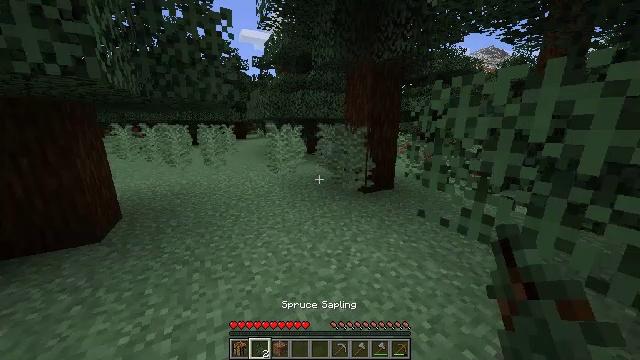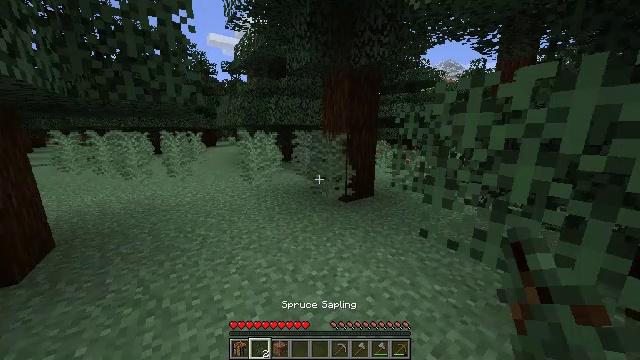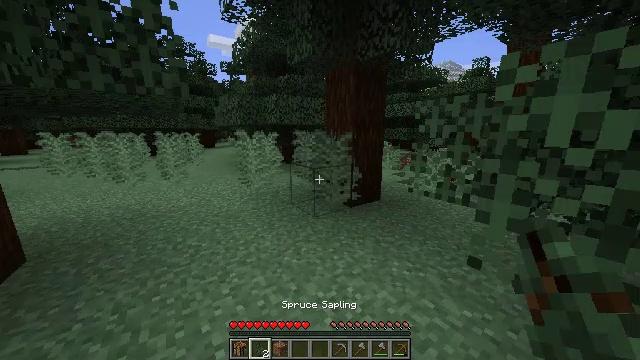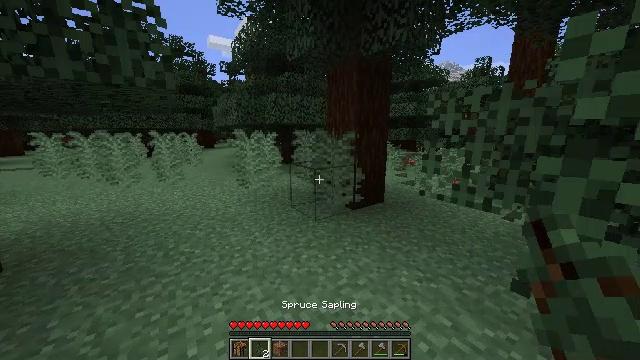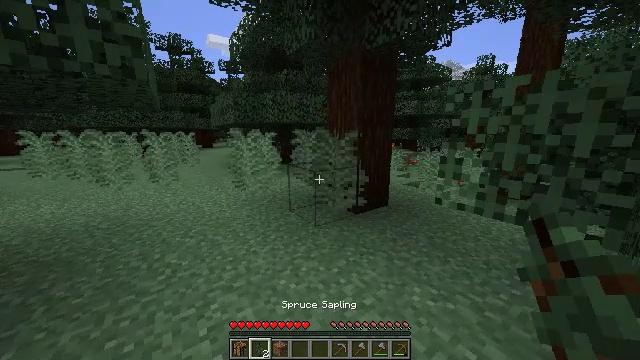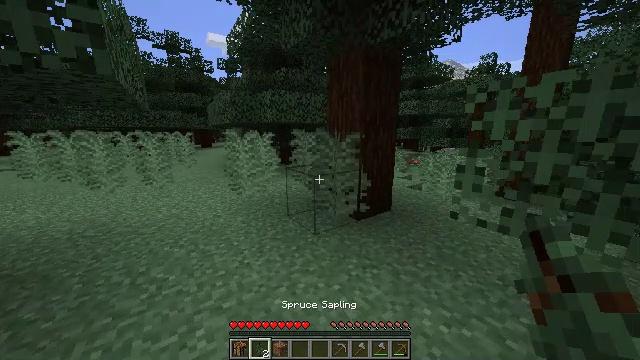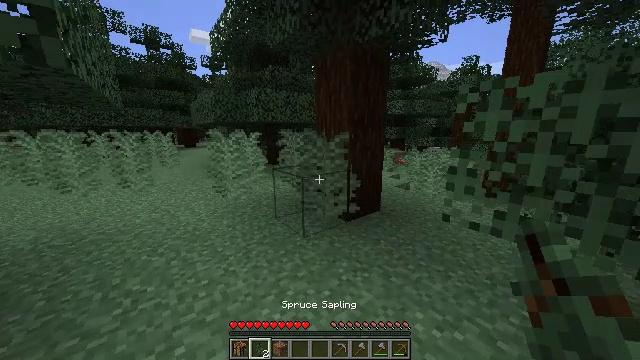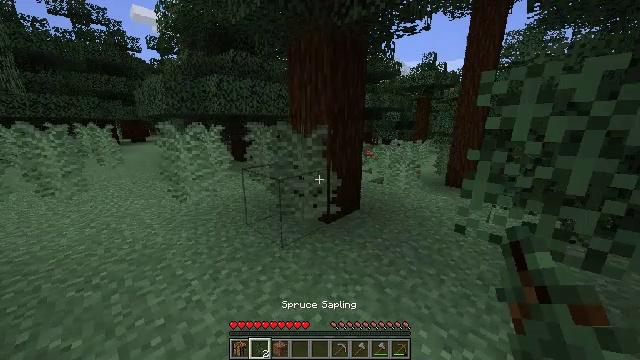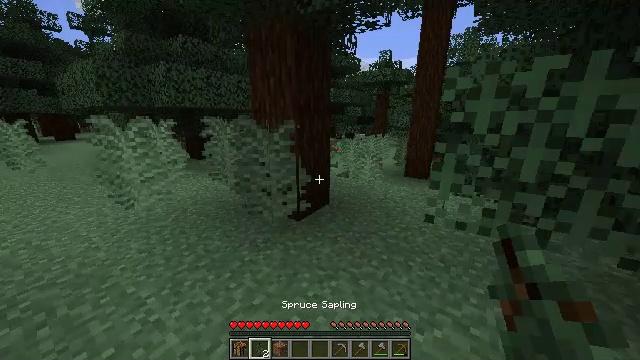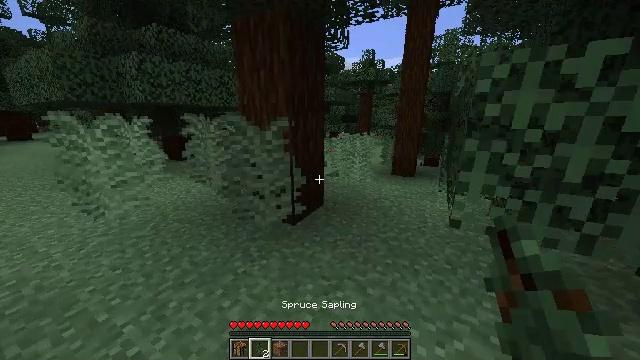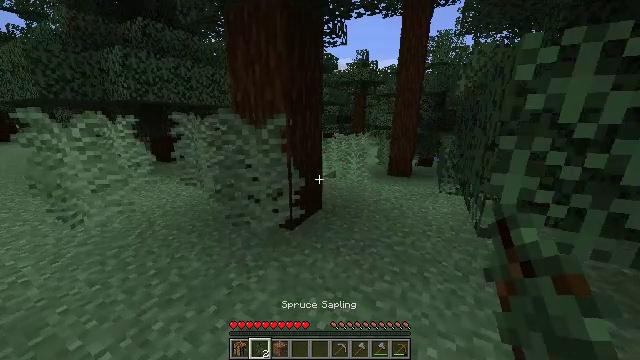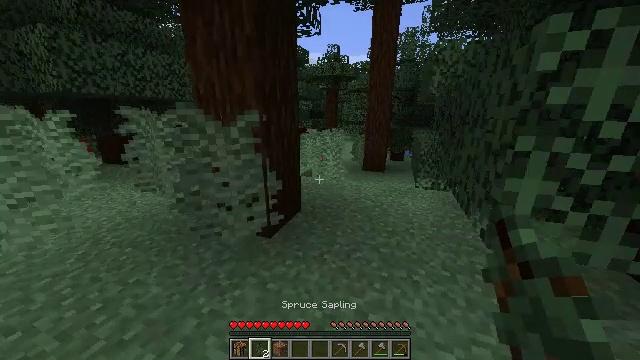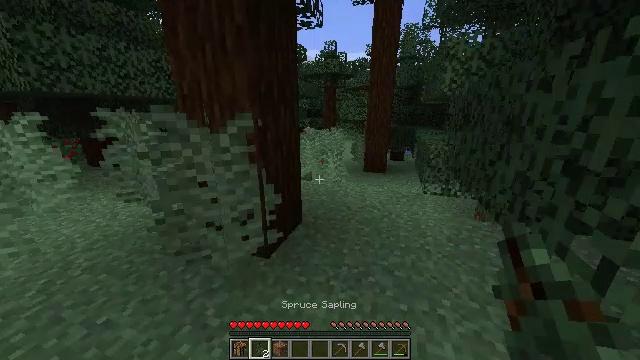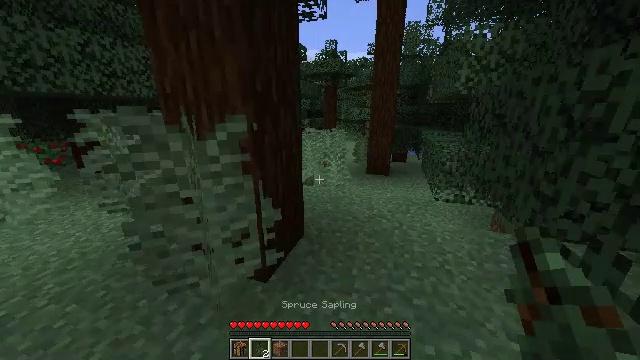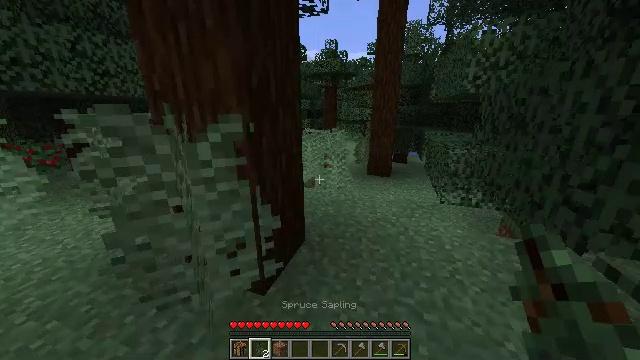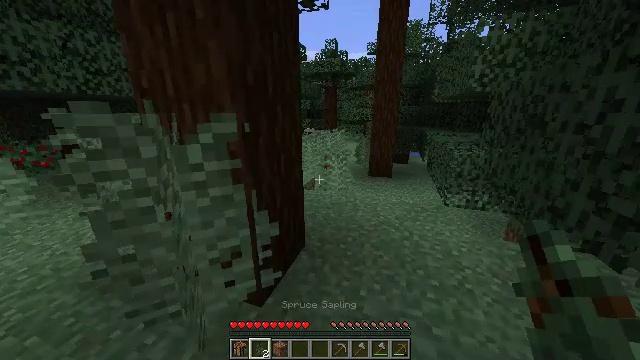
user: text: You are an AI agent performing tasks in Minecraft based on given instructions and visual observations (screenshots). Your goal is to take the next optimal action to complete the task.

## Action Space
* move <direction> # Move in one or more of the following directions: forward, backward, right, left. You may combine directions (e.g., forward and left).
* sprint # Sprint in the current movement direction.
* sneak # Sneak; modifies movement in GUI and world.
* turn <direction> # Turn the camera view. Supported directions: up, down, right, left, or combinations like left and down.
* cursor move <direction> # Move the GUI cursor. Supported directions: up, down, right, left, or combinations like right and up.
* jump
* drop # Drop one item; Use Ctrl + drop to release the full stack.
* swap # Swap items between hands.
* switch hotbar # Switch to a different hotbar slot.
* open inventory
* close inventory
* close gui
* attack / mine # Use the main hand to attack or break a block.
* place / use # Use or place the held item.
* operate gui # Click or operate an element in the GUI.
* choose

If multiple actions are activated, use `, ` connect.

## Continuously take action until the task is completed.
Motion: motion action
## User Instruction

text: Gather sweet berries from the bush.
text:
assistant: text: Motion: move forward, turn right and up
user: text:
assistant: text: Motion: move forward
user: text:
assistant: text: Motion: move forward
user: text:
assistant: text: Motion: move forward
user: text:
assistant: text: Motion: move forward
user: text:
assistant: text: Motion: move forward and move left, turn right
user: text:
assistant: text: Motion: move forward and move left, turn right and down
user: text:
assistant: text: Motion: move forward and move left, turn right and down
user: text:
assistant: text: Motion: move forward, turn right
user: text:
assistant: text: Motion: move forward, turn right
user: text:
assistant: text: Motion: move forward, turn right
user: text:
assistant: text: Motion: move forward
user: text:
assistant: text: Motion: move forward
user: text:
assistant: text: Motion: move forward
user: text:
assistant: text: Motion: move forward and move right
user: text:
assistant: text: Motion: move forward and move right
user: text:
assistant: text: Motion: move forward and move right, turn left and up
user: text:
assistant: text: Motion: move forward and move right, turn left and up
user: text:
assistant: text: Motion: move forward and move right, turn left and down
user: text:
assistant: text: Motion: move forward, turn left and down
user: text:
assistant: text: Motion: move forward
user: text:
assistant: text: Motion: move forward, turn right and up
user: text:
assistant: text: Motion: move forward
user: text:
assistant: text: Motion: move forward
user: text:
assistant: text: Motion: move forward
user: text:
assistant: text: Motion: move forward
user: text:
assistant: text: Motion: move forward
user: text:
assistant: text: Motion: move forward and move left
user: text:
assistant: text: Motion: move forward and move left
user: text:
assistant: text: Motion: move forward and move left